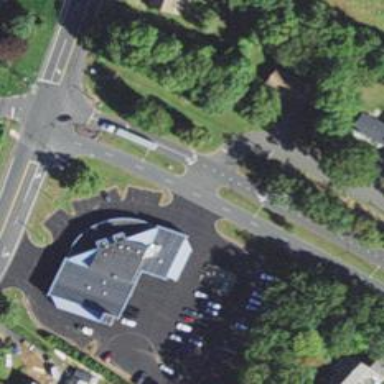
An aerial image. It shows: Ambulance station for emergencies.